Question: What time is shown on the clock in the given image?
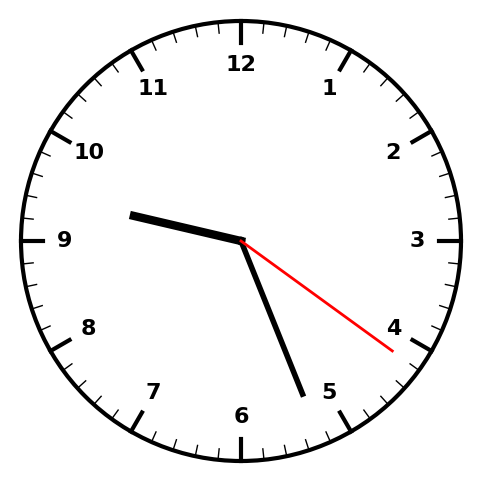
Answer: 09:26:21